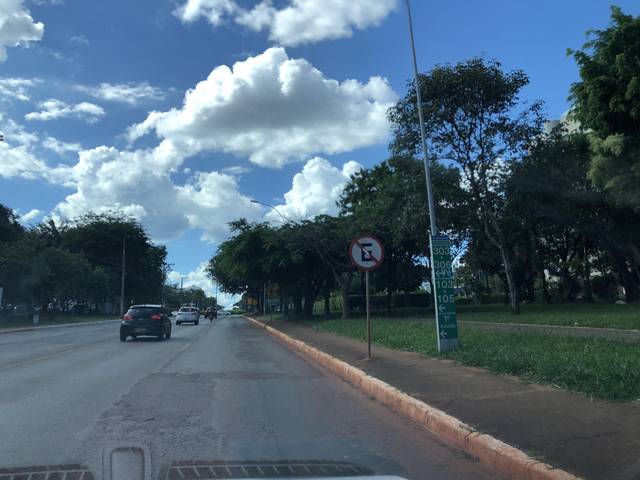
Region: Brazil
Coordinates: -15.802, -47.923